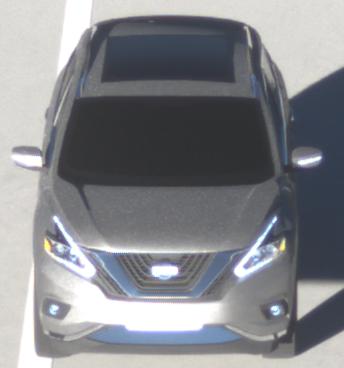
Make: Nissan
Model: Murano
Detailed model: Gen. 3 Z52
Model produced from: 2015
Doors: 5
Color: gray
Road condition: dry road
Daytime: sunrise or sunset
Contrast: high contrast